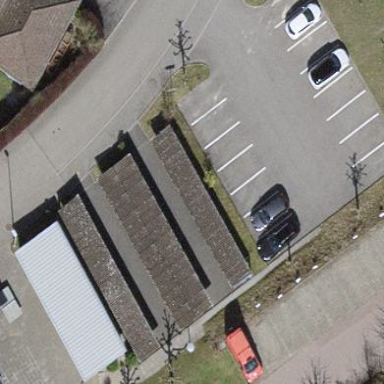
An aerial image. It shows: View of roof of building.